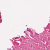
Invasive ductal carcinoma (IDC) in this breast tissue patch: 0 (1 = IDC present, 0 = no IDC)